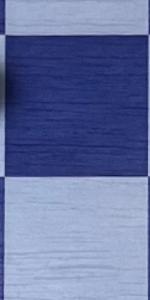
Label: Empty